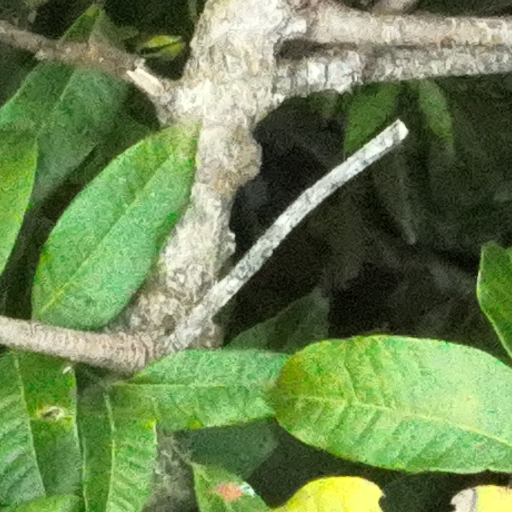
Species: Spondias mombin
GBIF accepted scientific name: Spondias mombin
Crown area (m\u00b2): 204.844